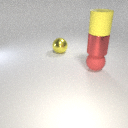
large red metal cylinder above large red rubber sphere